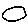
Label: circle